Field crop: maize
Growth stage: 2
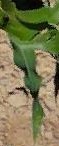
Species: maize